Brain MRI, modality: hrT2
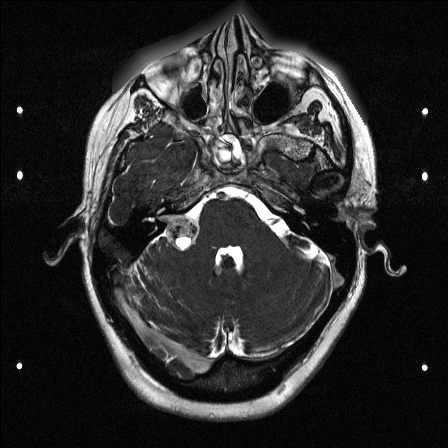